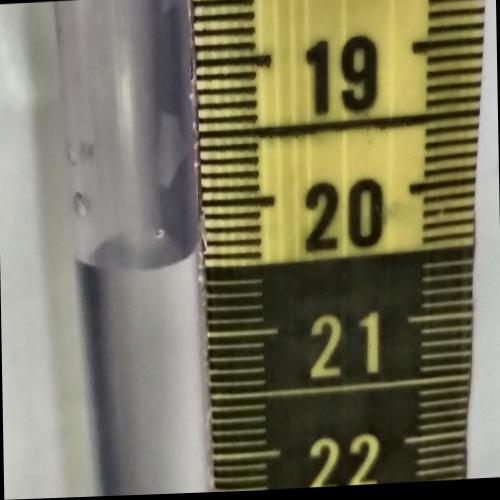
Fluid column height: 20.5 cm